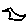
Label: bird